Field crop: maize
Growth stage: 2
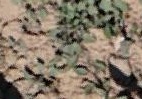
Species: convolvulus